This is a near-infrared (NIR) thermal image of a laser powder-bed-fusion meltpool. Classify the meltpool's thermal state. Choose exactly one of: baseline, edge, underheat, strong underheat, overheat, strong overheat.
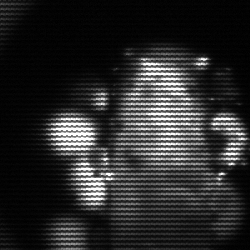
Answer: baseline